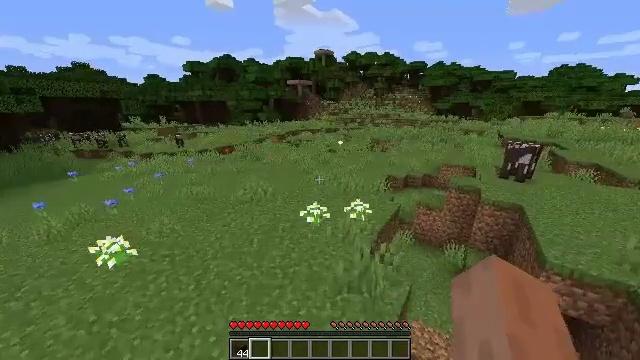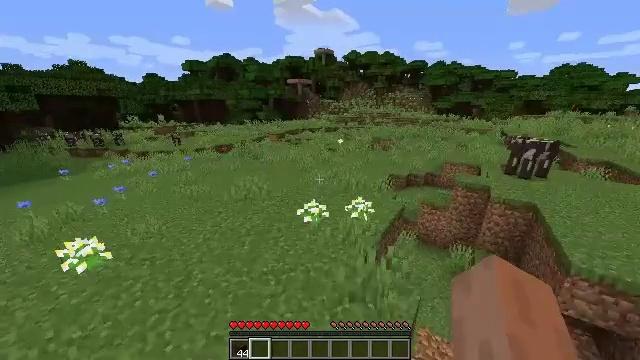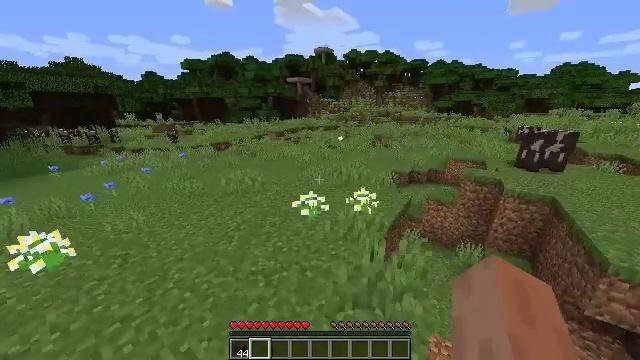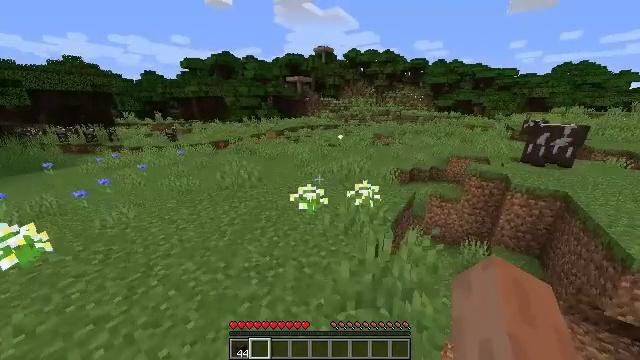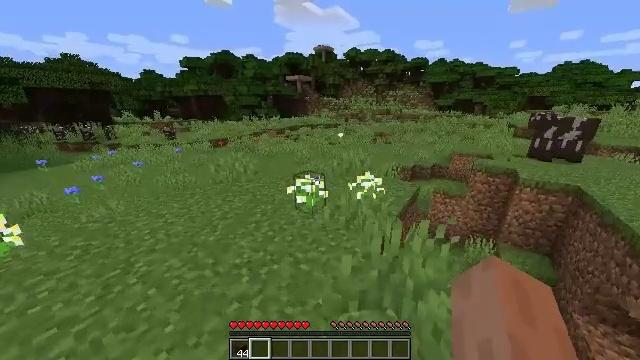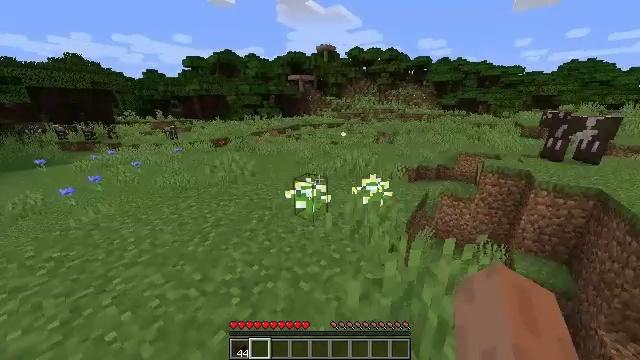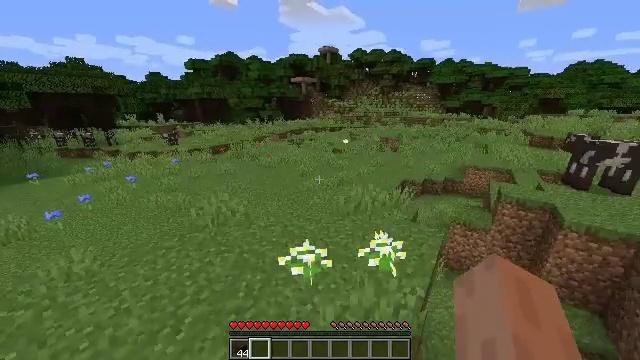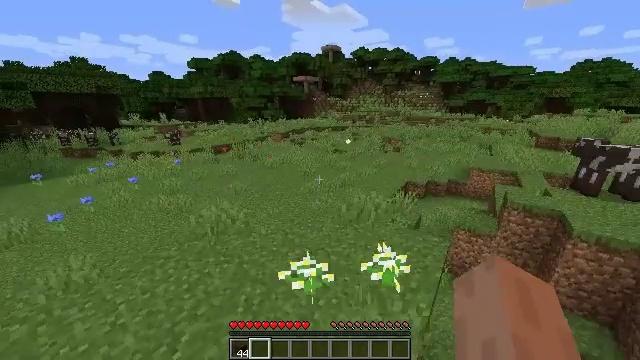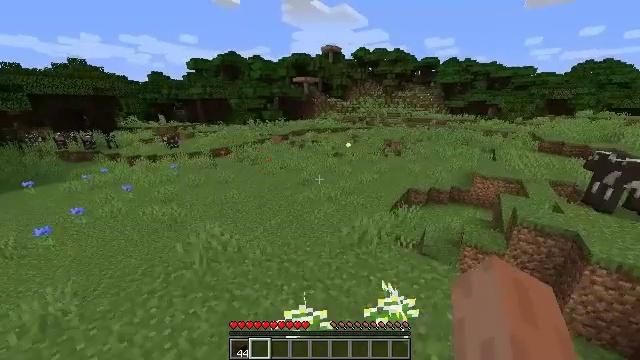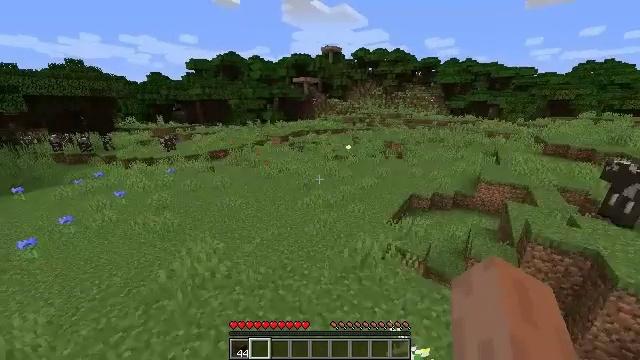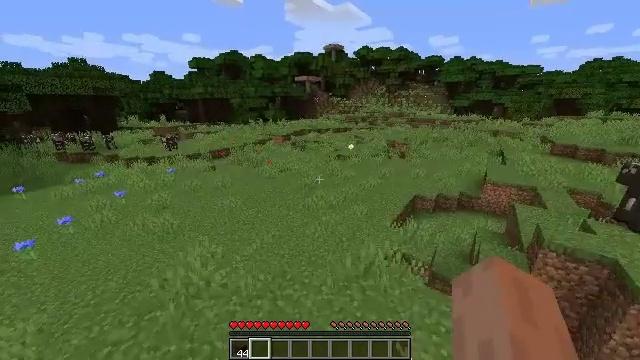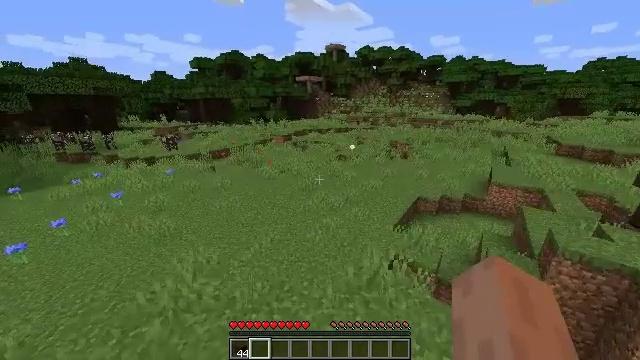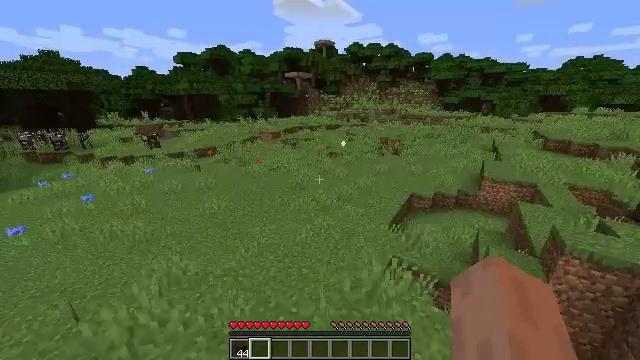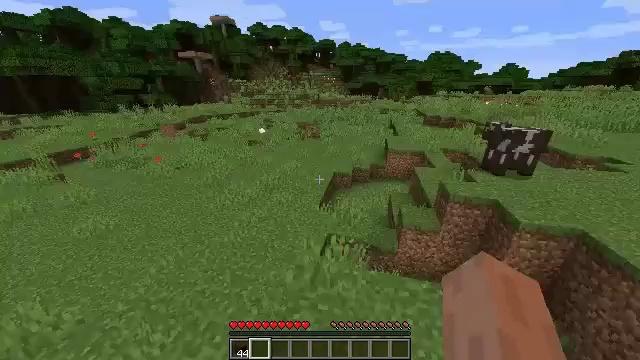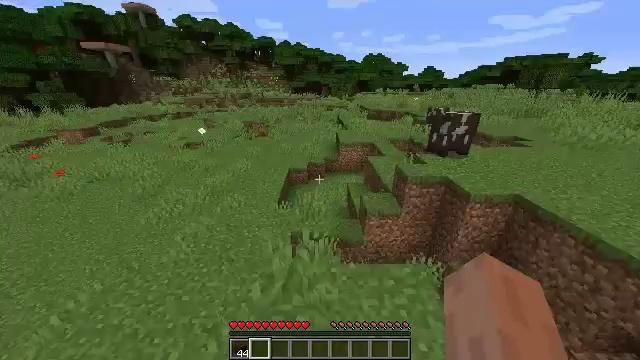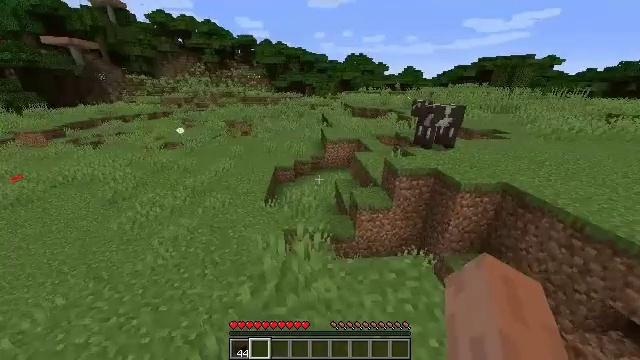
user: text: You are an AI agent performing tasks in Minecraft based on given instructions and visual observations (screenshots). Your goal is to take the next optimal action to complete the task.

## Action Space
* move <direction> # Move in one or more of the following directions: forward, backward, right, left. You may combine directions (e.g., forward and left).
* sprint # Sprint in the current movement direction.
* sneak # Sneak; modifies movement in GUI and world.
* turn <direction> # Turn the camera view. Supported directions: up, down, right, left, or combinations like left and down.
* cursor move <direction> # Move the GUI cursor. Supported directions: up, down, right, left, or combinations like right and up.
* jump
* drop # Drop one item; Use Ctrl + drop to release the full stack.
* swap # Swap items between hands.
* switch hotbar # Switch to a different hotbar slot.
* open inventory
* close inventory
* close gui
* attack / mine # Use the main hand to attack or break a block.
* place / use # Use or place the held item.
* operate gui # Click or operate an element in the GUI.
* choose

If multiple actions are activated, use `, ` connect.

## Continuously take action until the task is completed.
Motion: motion action
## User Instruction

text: Mine the peony flower from the ground.
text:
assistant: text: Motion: move forward, jump
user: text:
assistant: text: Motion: move forward, jump
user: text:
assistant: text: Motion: move forward, jump
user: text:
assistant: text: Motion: move forward, jump
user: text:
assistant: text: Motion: move forward, jump
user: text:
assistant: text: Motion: move forward, jump
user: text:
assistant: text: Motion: move forward, jump
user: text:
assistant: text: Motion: move forward, jump
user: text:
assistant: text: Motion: move forward, jump
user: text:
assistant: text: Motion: move forward, jump
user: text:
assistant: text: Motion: move forward, jump
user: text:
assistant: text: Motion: move forward, turn right, jump
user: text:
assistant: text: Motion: move forward, turn right and down, jump
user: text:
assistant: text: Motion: move forward, turn right, jump
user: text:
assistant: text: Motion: move forward, turn right, jump
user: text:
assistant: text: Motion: move forward, turn right, jump
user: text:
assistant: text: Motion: move forward, jump
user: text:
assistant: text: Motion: move forward, jump
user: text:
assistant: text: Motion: move forward, jump
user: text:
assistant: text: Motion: move forward and move left, jump
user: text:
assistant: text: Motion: move forward and move left, jump
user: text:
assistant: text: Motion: move forward and move left, jump
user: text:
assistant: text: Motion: move forward and move left, jump
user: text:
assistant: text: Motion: move forward and move left, turn right and down, jump
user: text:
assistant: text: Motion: move forward and move left, turn right and down, jump
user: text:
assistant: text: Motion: move forward and move left, turn right and down, jump
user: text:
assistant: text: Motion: move forward and move left, jump
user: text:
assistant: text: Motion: move forward and move left, turn right and up, jump
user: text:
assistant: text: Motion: move forward and move left, turn right and up, jump
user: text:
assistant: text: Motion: move forward and move left, turn right and up, jump